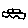
Label: car